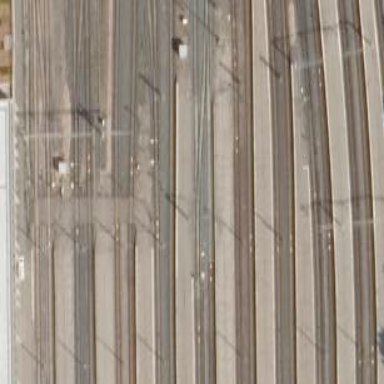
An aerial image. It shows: Railway signal.